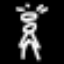
Label: angel